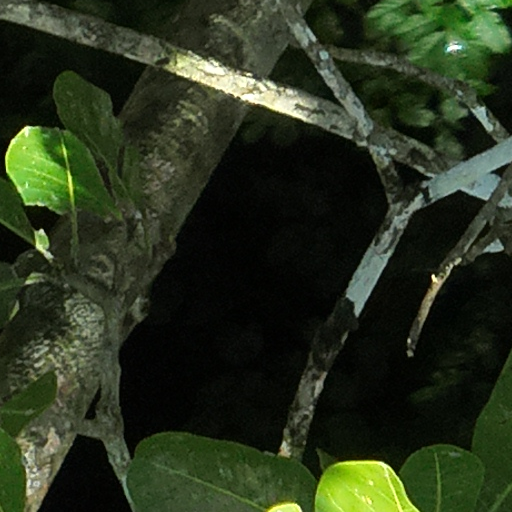
Species: Anacardium excelsum
GBIF accepted scientific name: Anacardium excelsum
Crown area (m\u00b2): 305.657